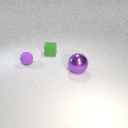
large purple metal sphere in front of small purple rubber sphere